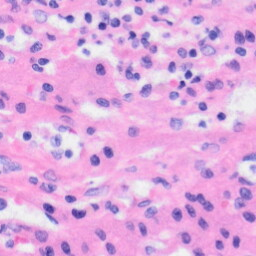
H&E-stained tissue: Liver